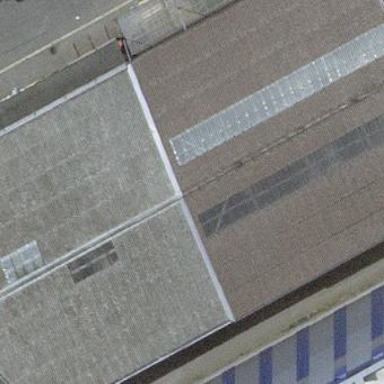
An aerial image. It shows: Warehouse.